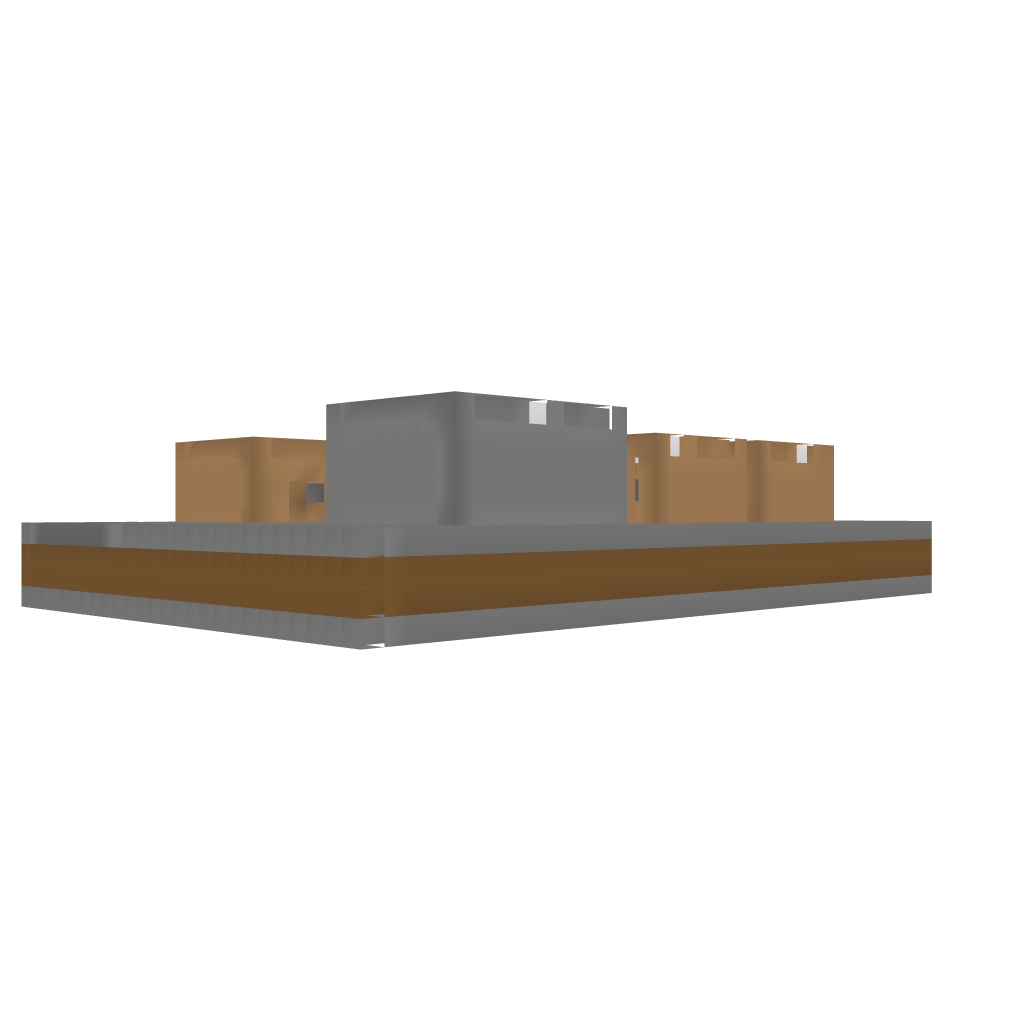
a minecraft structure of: A small town 4 blocks of earth with houses without roof houses are 4 blocks high